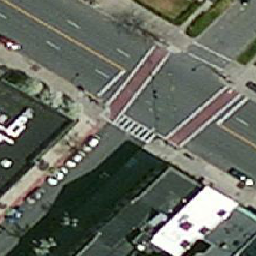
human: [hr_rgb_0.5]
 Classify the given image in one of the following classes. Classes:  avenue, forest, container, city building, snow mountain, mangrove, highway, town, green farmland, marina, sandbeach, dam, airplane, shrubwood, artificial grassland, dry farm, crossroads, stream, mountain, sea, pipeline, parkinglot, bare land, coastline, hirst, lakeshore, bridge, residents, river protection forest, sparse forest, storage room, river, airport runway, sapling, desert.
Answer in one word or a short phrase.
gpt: crossroads